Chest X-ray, PA view. Patient: 43 years old, sex M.
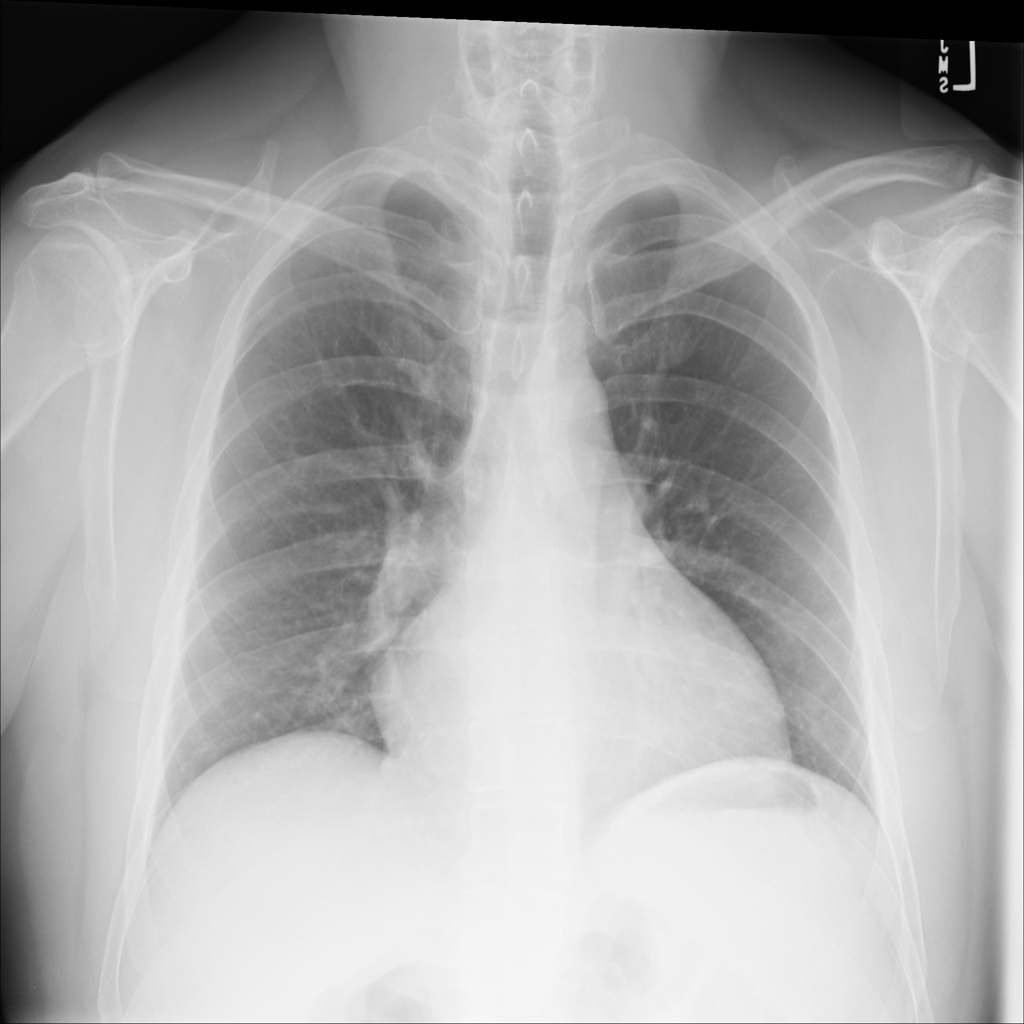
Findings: No Finding